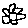
Label: flower